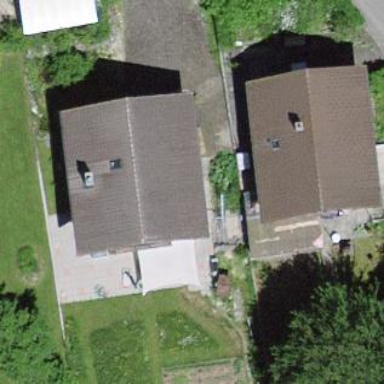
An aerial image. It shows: Residential building.